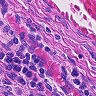
Metastatic tissue present: no